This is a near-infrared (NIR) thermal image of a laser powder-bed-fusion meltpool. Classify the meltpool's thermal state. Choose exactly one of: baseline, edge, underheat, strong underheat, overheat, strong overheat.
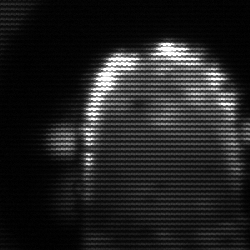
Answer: baseline